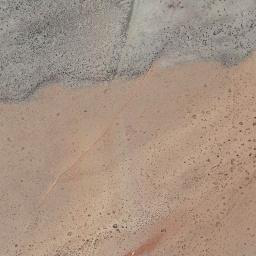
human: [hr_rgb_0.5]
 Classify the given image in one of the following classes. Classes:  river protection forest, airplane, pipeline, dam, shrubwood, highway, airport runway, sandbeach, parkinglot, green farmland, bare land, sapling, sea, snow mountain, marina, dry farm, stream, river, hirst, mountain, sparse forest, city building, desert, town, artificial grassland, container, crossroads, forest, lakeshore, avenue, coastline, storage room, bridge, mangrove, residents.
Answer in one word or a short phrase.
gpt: bare land